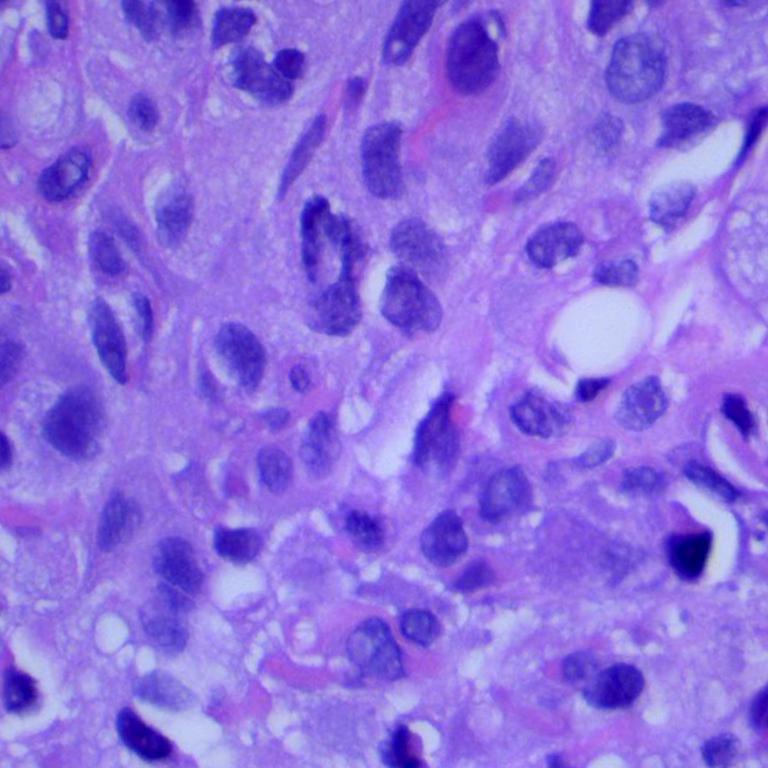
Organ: lung
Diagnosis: squamous carcinomas